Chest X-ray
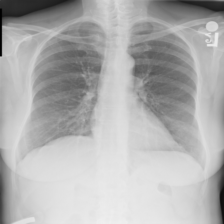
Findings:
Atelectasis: negative
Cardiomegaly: negative
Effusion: negative
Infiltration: negative
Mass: negative
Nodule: negative
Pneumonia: negative
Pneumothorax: negative
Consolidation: negative
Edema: negative
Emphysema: negative
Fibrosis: negative
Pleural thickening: negative
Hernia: negative